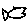
Label: fish